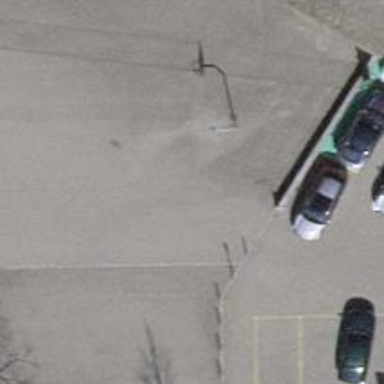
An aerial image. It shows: Bollard barrier.